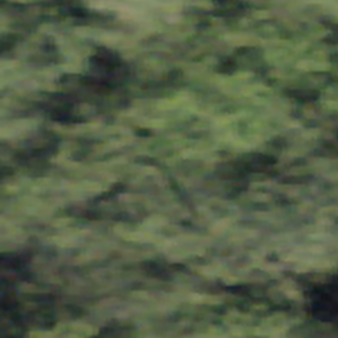
Label: other